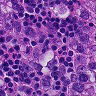
Metastatic tissue present: yes